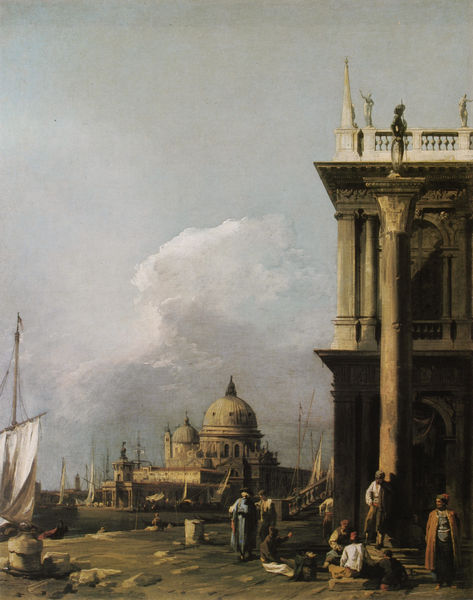
Titel: Entrance to the Grand Canal: from the Piazzetta
Künstler: Canaletto (Antonio Canal)
Standort: (Großbritannien)
Institution: Royal Collection
Schlagwörter: blau, dunkel, gemälde, himmel, mann, meer, schatten, wasser, weiß, wolken, aquarell, fluss, frauen, gelb, grün, impressionismus, landschaft, menschen, ocker, see, stadt, ufer, braun, frau, grau, hell, hintergrund, licht, männer, orange, schwarz, straße, säule, säulen, gebäude, haus, rot, wiese, wolke, beige, gespräch, leute, malerei, architektur, barock, mensch, spitze, stein, steine, öl, erde, ferne, horizont, häuser, wind, busch, kanal, kirche, sonne, gewand, mantel, realismus, händler, klassizismus, personen, person, pflanzen, renaissance, wald, boot, boote, turm, balkon, küste, schiff, schiffe, segel, segelboot, sommer, fassade, italien, vedute, venedig, mast, segelschiff, berge, platz, arbeiter, figuren, hafen, anleger, kai, kuppel, masten, ölgemälde, staffage, treppe, korb, geländer, grass, stadtansicht, moschee, orient, türme, palast, palazzo, balustrade, dom, mole, lichtung, kapitelle, rom, skulpturen, statuen, hellgrau, doge, obelisk, kanneluren, bibliothek, edelmann, städte, ornamentik, maria, bau, anlegestelle, brauns, canaletto, lagune, basilika, bauwerk, aufbau, michelangelo, kolumne, piazetta, haafen, hafenarbeiter, gondel, markusdom, san marco, santa maria della salute, canal, venezia, dogenpalast, markusplatz, kanäle, theodor, salute, s. maria della salute, mauren, alte pinakothek, san, unhang, s. marco, theoderich, tagelöhner, biblioteca laurenziana, laurenziana, selge, straeße, venezianer, säulenheiliger